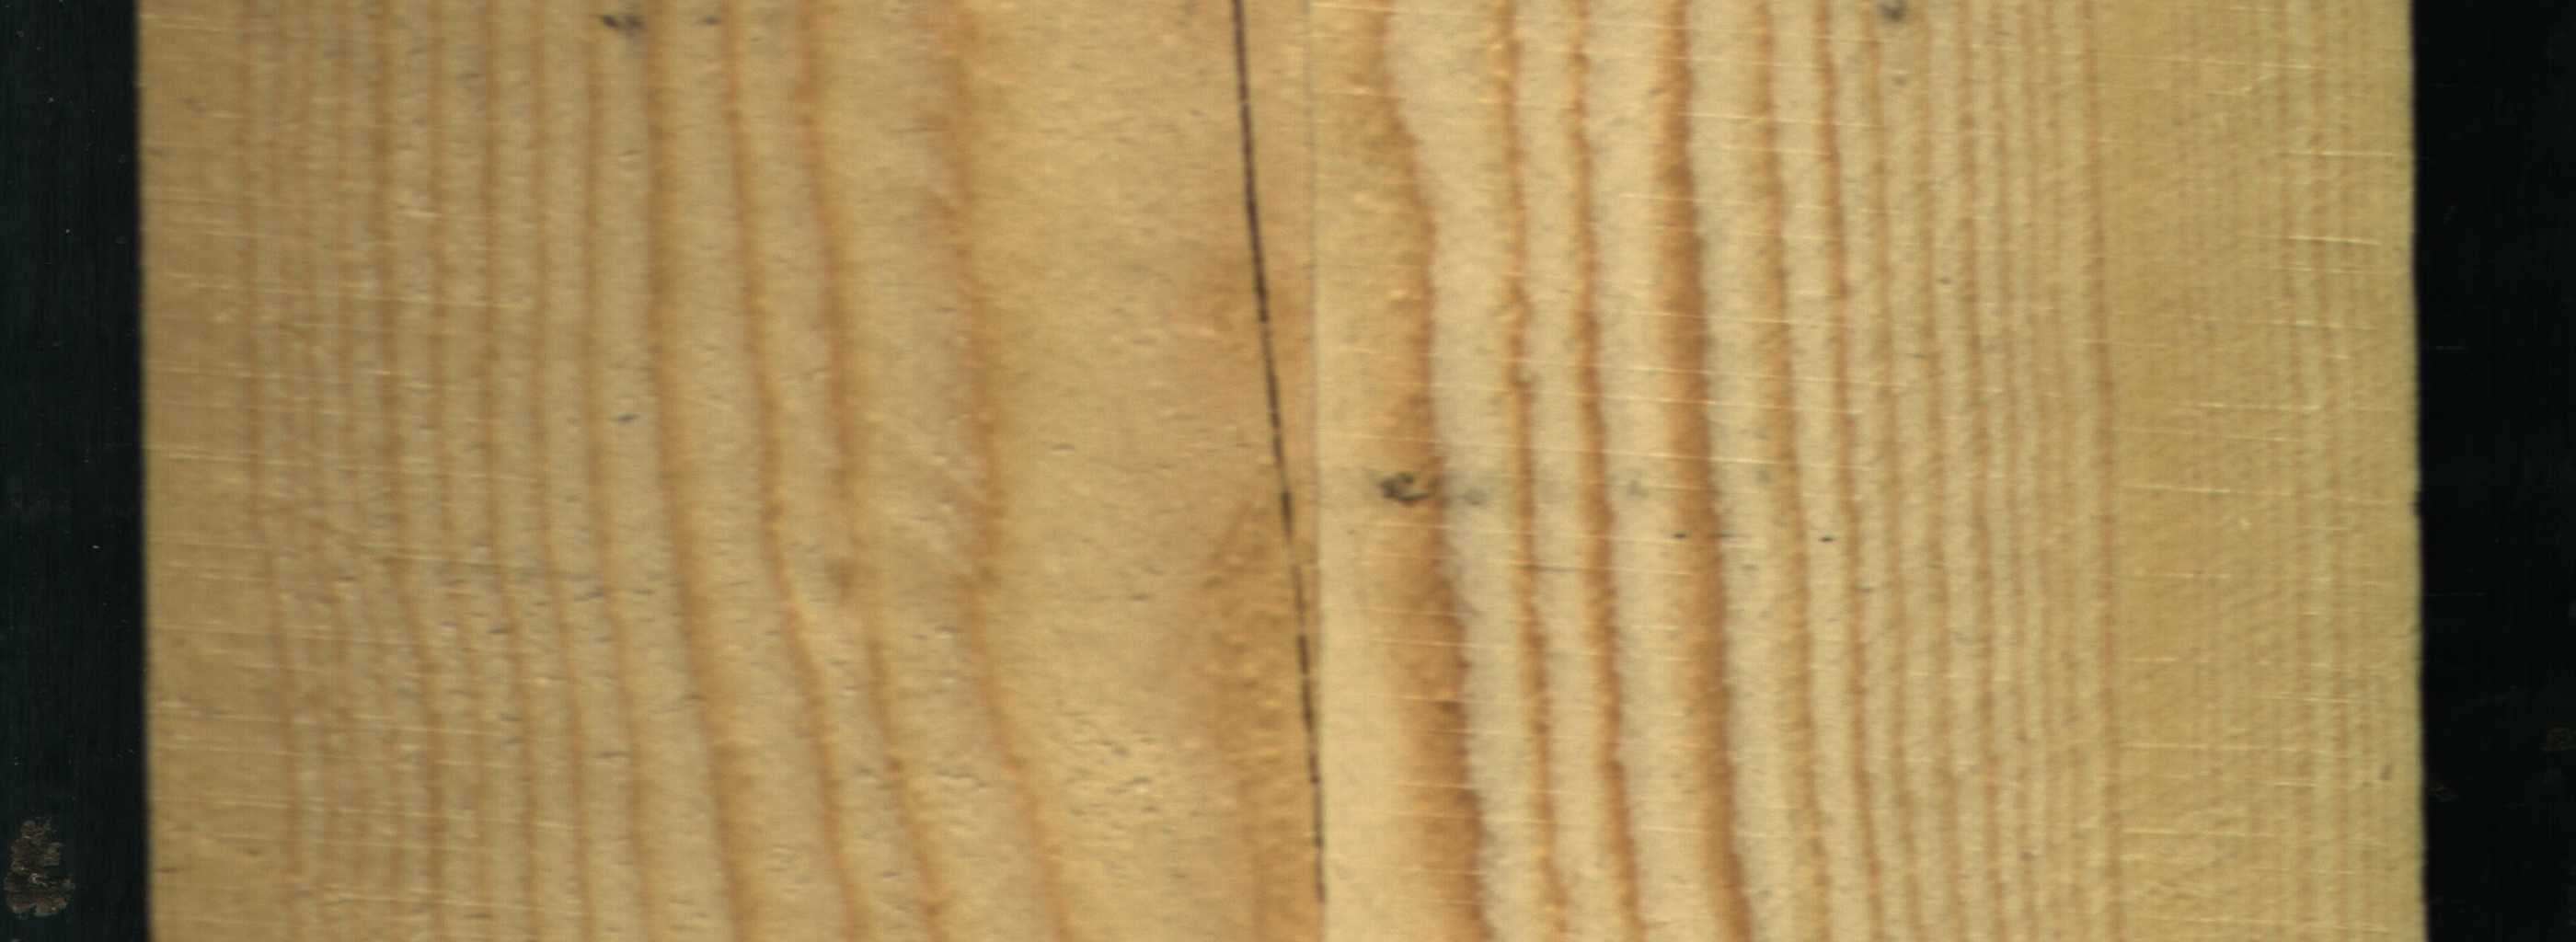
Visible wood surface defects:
Crack